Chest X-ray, AP view. Patient: 46 years old, sex M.
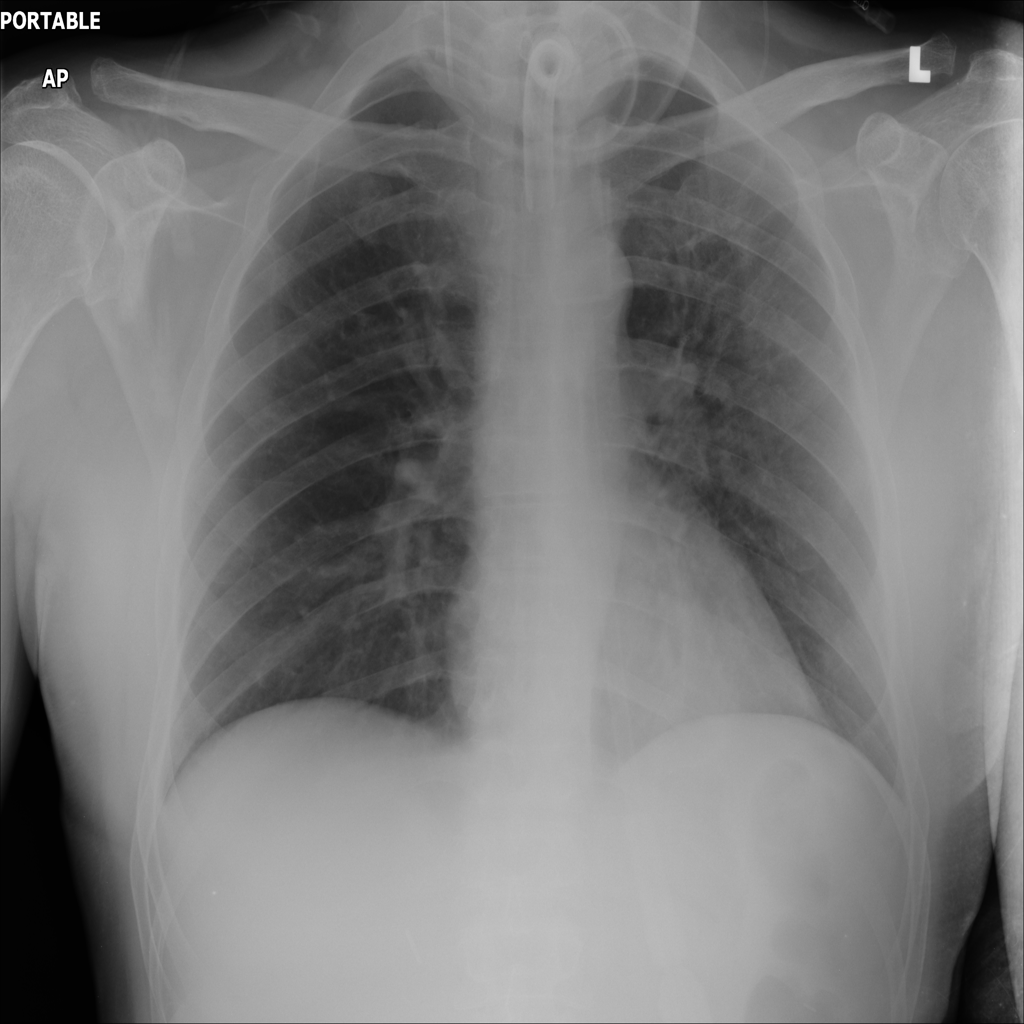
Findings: No Finding